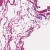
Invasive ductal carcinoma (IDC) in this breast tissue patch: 0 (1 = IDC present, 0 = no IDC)